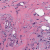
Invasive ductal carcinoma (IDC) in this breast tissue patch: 1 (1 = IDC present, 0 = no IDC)